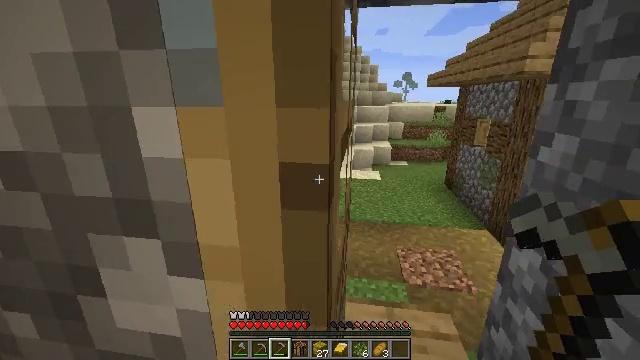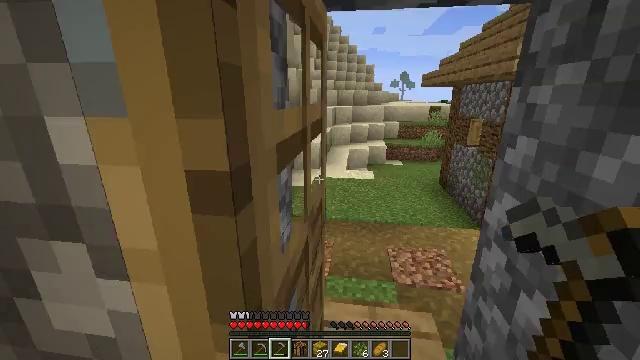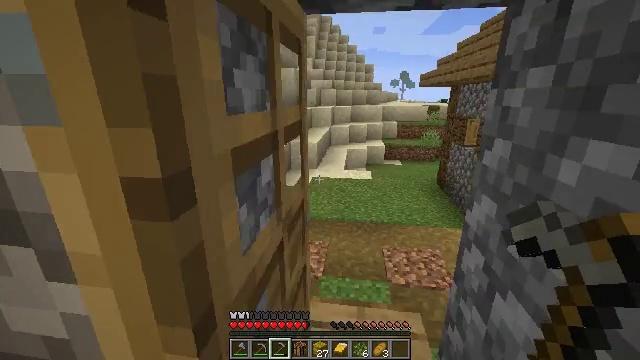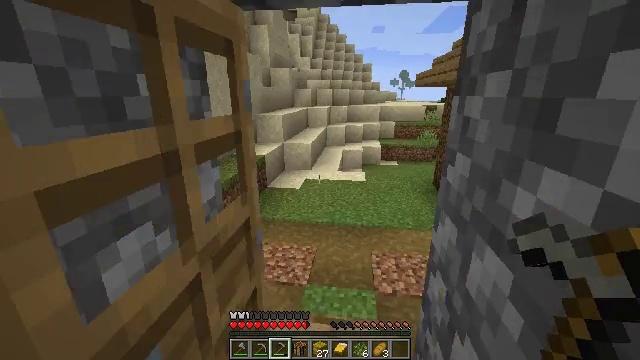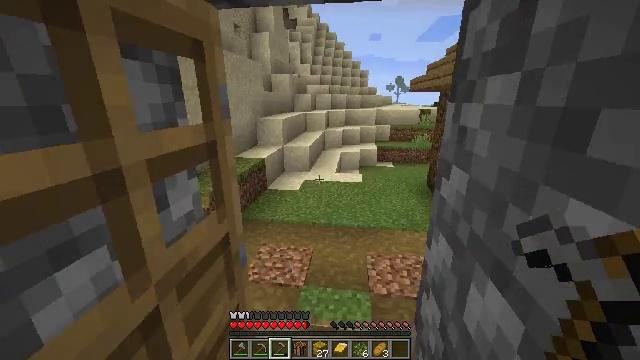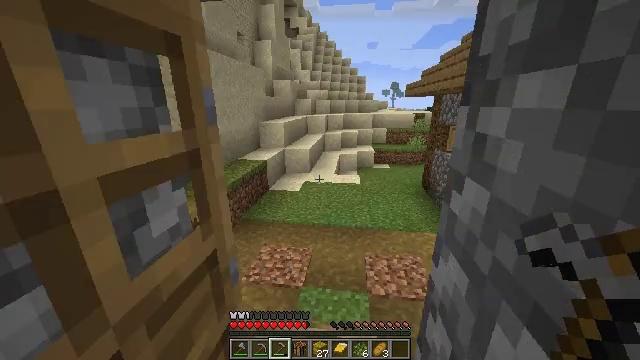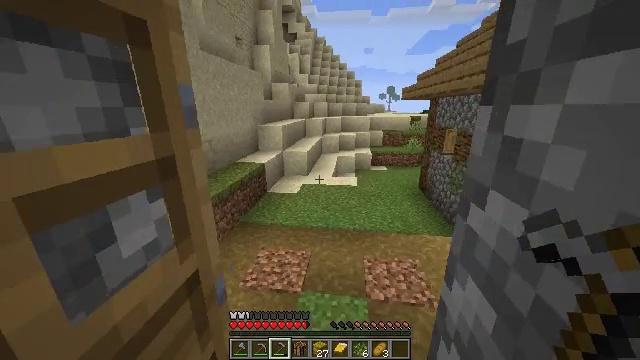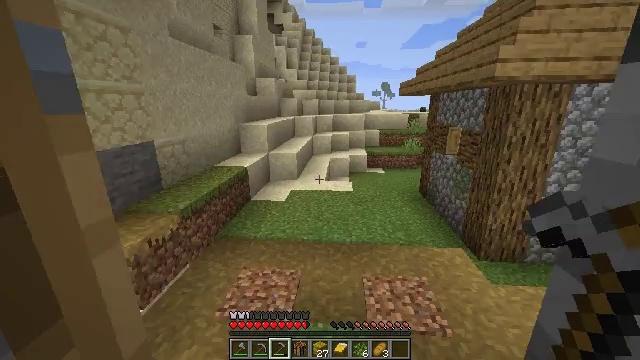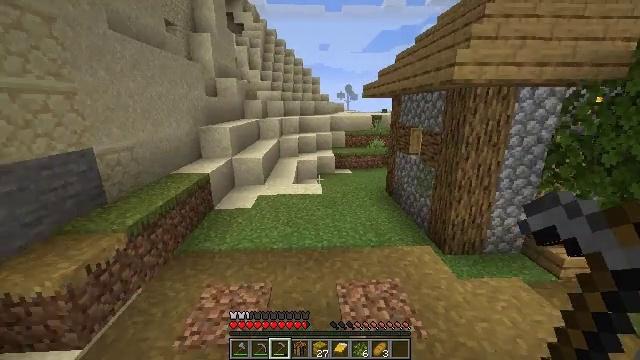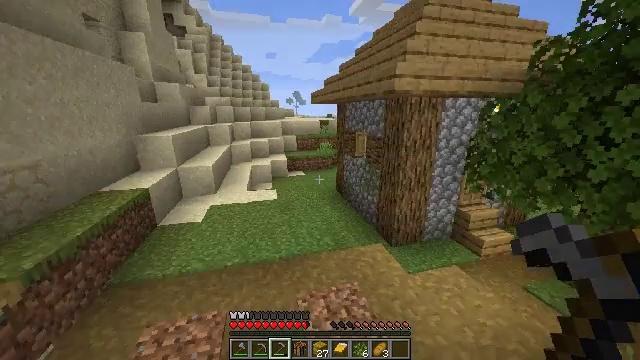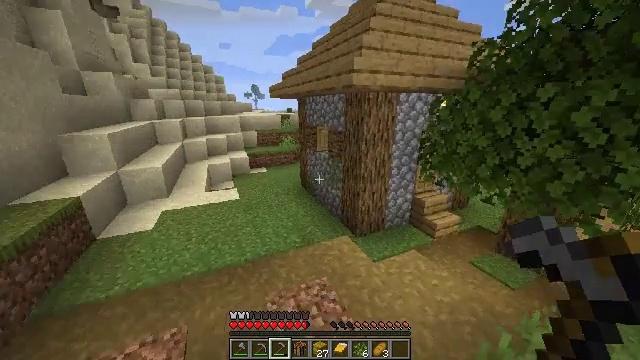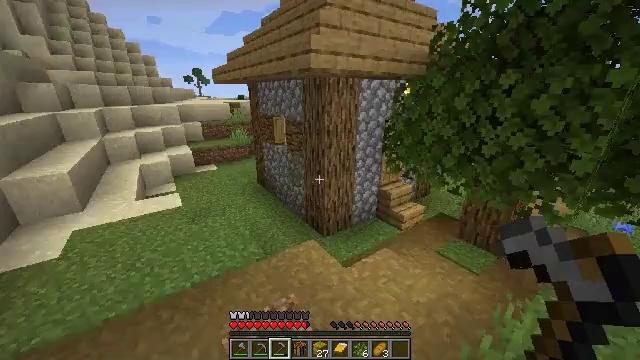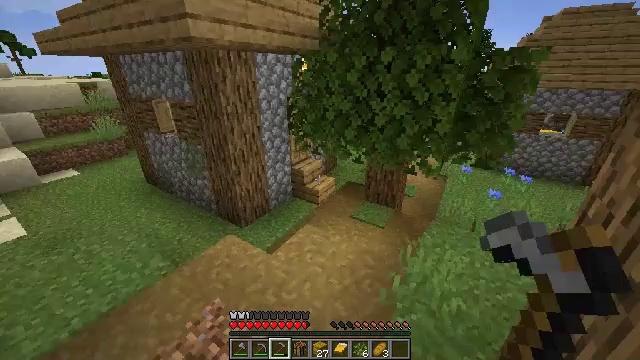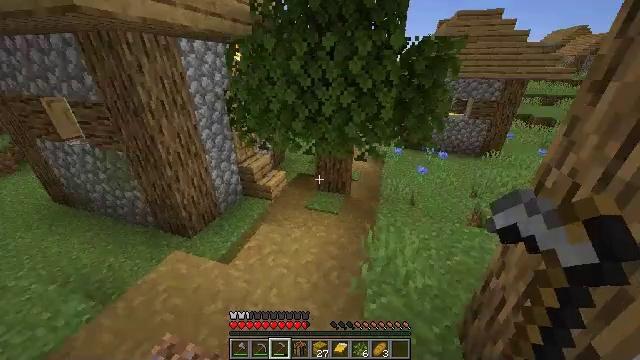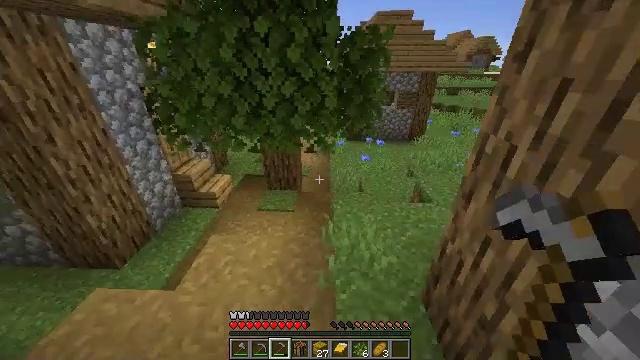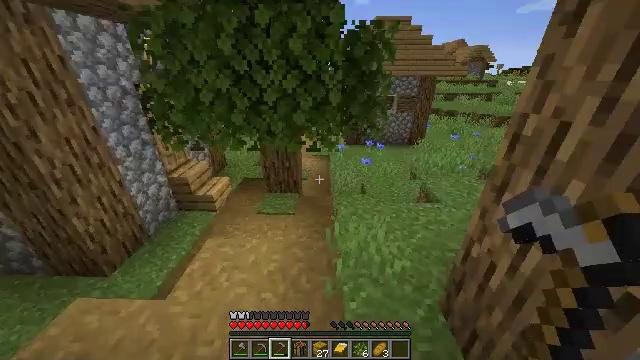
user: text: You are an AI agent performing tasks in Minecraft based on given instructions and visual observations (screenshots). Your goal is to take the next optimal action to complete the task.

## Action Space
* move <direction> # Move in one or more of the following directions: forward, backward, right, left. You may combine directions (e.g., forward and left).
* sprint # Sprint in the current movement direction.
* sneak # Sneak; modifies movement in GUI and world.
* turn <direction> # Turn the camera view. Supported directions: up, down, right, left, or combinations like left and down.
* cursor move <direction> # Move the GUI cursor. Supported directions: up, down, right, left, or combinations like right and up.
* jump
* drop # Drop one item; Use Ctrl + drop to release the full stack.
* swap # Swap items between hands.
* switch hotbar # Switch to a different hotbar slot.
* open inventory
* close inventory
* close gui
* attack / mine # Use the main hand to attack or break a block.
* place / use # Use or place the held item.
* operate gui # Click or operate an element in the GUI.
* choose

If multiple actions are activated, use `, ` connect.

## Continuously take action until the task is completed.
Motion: motion action
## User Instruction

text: Break oak leaves from the trees.
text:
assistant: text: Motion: move forward and move right, sprint
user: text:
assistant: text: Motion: move forward and move right, sprint
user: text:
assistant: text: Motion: move forward and move right, sprint
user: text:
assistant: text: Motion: move forward and move right, sprint
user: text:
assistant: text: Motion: move forward and move right, sprint
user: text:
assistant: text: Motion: move forward, sprint
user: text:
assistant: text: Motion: move forward, sprint, turn right
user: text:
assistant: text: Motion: move forward, sprint, turn right
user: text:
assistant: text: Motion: move forward, sprint, turn right
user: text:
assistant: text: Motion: move forward, sprint, turn right and down
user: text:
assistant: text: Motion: move forward, sprint, turn right and down
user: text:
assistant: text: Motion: move forward, sprint, turn right and down
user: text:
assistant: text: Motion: move forward, sprint, turn right and down
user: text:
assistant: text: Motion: move forward, sprint, turn right
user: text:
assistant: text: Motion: move forward, sprint, turn up
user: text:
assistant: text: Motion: move forward, sprint
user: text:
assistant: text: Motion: move forward, sprint
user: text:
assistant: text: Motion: move forward, sprint, turn left and down
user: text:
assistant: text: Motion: move forward, sprint, turn left
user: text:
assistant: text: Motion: move forward, sprint, turn left and up
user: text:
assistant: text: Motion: move forward and move right, sprint, turn left and up
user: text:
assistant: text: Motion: move forward and move right, sprint
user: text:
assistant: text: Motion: move forward and move right, sprint
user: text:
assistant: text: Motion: move forward and move right, sprint
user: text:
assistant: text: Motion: move forward and move right, sprint
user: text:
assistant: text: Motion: move forward and move right, sprint
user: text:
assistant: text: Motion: move forward and move right, sprint
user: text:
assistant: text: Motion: move forward, sprint
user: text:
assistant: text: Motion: move forward, sprint, turn left
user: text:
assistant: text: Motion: move forward, sprint